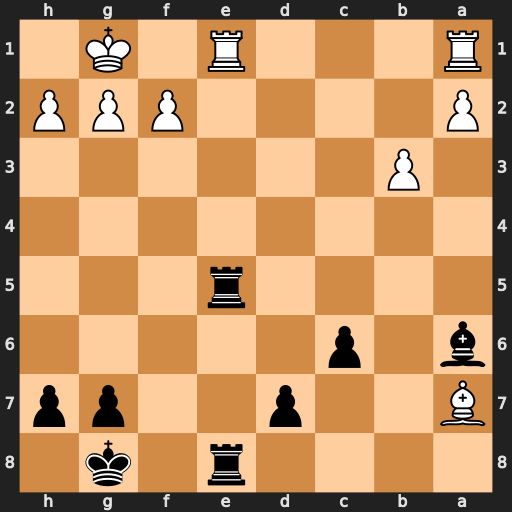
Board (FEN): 4r1k1/B2p2pp/b1p5/4r3/8/1P6/P4PPP/R3R1K1
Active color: b
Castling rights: -
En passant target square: -
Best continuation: Rxe1+ Rxe1 Rxe1#